Question: I'm working on a spring webapp using Freemarker and I'm facing performance / scalability issues when I increase the number of CPU cores on our server.
In production, we have servers with the following configuration :
- - - -
We bought new servers to replace old servers with the following configuration :
- - - -
The problem is : in a new server with 18 physical cores, our webapp is slower than in an old server with 16 cores (8 physical + hyperthreading) when we load the server with 500 jmeter threads.
So, we used Yourkit to profile our application and observed that a majority of tomcat ajp threads were blocked trying to acquire locks on tomcat SynchronizedQueue (or SynchronizedStack) when freemarker is processing templates and writing in the output :

Versions :
- - -
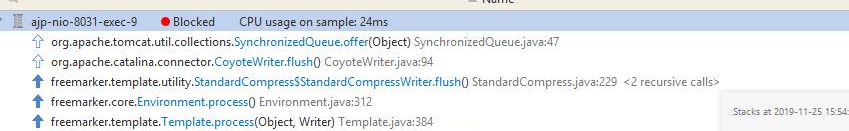
Answer: I found 2 solutions to reduce significantly blocked threads on my webapp :
- 'setAutoFlush(false)'<URL>-
'''
public void processTemplate(Template template, Map<String, Object> model, Writer writer) throws TemplateException, IOException {
model.put(AbstractTemplateView.SPRING_MACRO_REQUEST_CONTEXT_ATTRIBUTE, new RequestContext(request, response, servletContext, model));
template.process(model, writer);
}
'''
each time a template was processed a new RequestContext was initialized : a lock is placed while the constructor is called.
Now, the RequestContext is initialized only once per request on the constructor of my FreemarkerProcessor :
'''
public FreeMarkerProcessor(HttpServletRequest request, HttpServletResponse response, ServletContext servletContext, freemarker.template.Configuration freemarkerConfiguration) {
this.freemarkerConfiguration = freemarkerConfiguration;
requestContext = new RequestContext(request, response, servletContext, new HashMap<>());
}
public void processTemplate(Template template, Map<String, Object> model, Writer writer) throws TemplateException, IOException {
requestContext.getModel().clear();
requestContext.getModel().putAll(model);
model.put(AbstractTemplateView.SPRING_MACRO_REQUEST_CONTEXT_ATTRIBUTE, requestContext);
template.process(model, writer);
}
'''